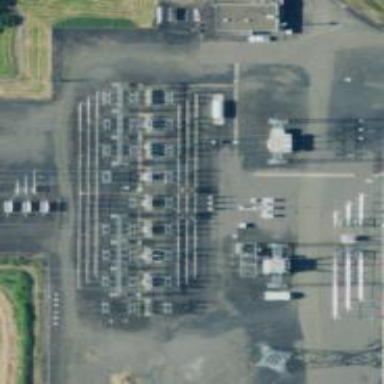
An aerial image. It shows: Outdoor power switch.